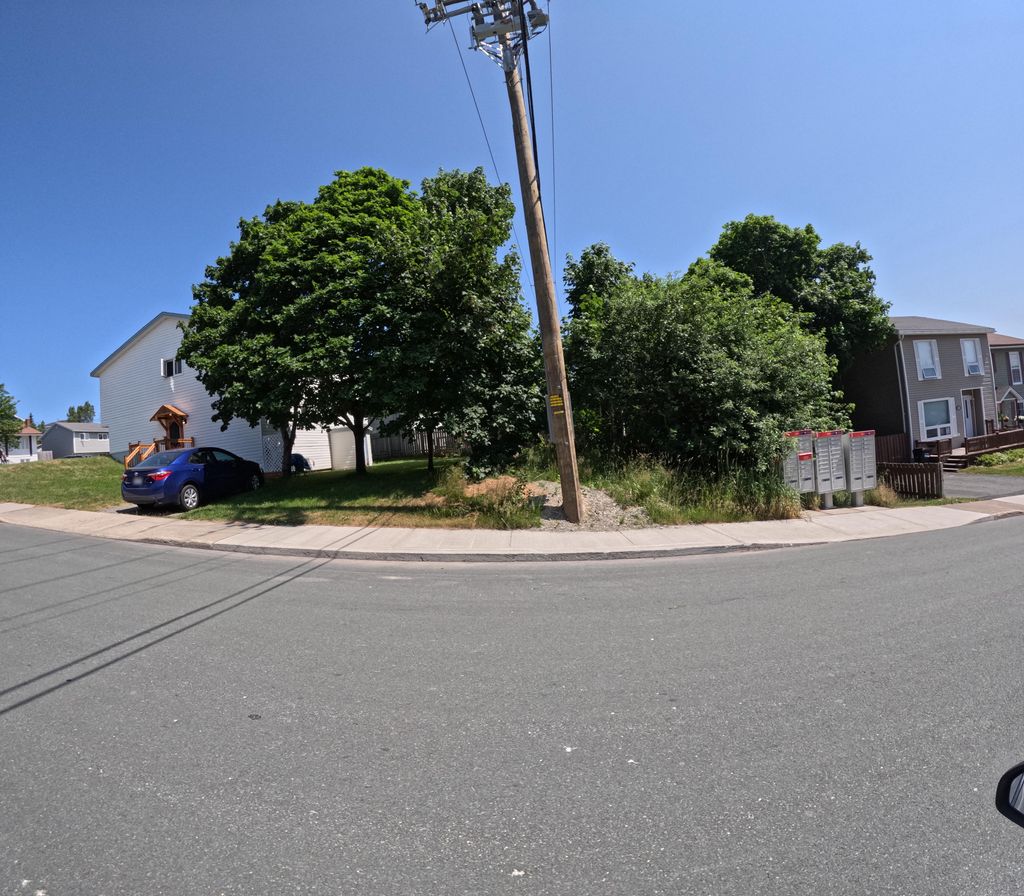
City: st_johns